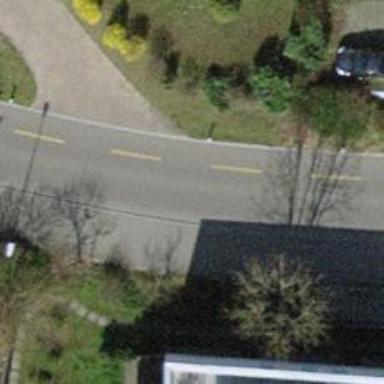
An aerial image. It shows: Residential road with asphalt surface. There is cycle lane on the left side.